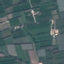
Land use / land cover: PermanentCrop